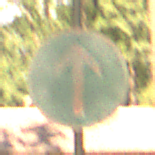
Verkehrszeichen: VorgeschriebeneFahrtrichtungGeradeaus
Umgebung: Outdoor, Nature
Tageszeit: Midday
Wetter: PartlyCloudy
Licht: Natural
Jahreszeit: NotSpecified
Kontrast: LowContrast